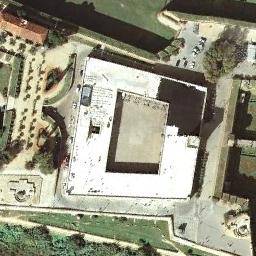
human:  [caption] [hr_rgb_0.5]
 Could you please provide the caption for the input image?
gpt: There are neat trees in front of the palace .

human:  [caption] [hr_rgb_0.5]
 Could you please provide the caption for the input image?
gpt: The palace is on the grass next to some trees .

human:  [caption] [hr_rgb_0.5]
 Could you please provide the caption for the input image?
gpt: There are many trees near the palace .

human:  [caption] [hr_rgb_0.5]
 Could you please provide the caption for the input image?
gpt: The white palace has a courtyard and some green areas .

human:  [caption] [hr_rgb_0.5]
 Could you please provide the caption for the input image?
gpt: There are green lawns around the white palace .